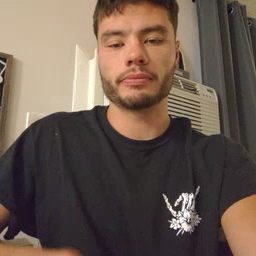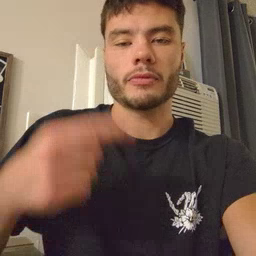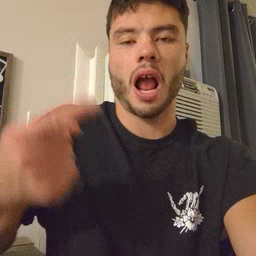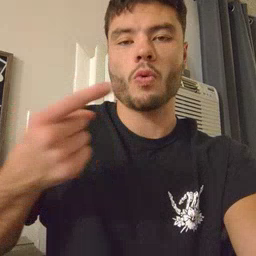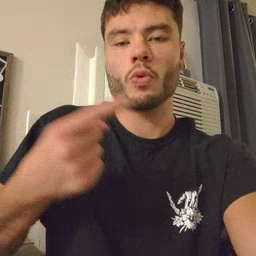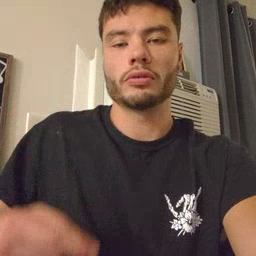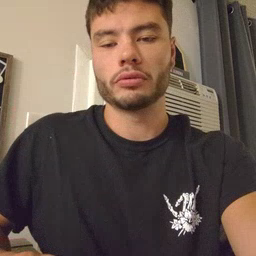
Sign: owie